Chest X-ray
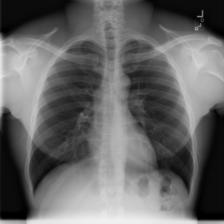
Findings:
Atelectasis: negative
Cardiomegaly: negative
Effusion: negative
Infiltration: negative
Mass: negative
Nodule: negative
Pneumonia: negative
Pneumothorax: negative
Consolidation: negative
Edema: negative
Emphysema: negative
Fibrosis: negative
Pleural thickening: negative
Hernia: negative